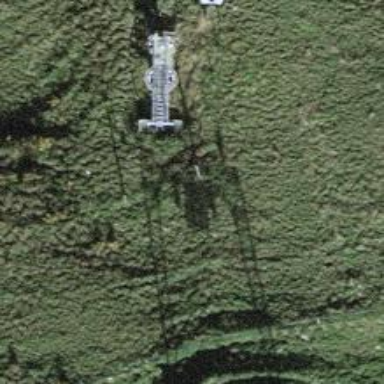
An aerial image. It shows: Pylon for aerialway.